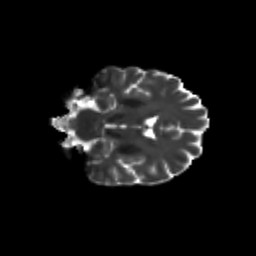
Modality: T2w
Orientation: coronal
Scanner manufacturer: siemens
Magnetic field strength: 3 T
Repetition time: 9.2 s
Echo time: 0.084 s